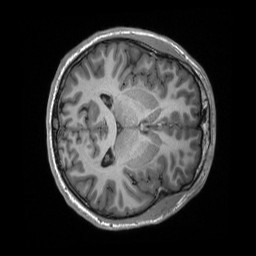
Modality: T1w
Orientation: axial
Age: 19
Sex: male
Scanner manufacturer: siemens
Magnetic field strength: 3 T
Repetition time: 2.3 s
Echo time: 0.00298 s